Question: I am planning to display a List of text and color (legends) on my Wpf Window in Mvvm way. Like this in image

Here is my code
'''
public class LegendsViewModel : NotifyPropertyChanged
{
public Collection<Legends> LegendsDataCollection { get; set; }
public LegendsViewModel()
{
LegendsDataCollection = Legends.GetLegendsCollection();
}
}
public class Legends
{
public string Name;
public Brush LegendsBrush;
public double X { get; set; }
public double Y { get; set; }
public double Width { get; set; }
public double Height { get; set; }
public static ObservableCollection<Legends> GetLegendsCollection()
{
var legends = new ObservableCollection<Legends>();
legends.Add(new Legends { Name = "Failure", LegendsBrush = new SolidColorBrush(Color.FromRgb(226, 125, 40)), X = 9, Y = 250, Height = 28, Width = 36 });
legends.Add(new Legends { Name = "Online", LegendsBrush = new SolidColorBrush(Color.FromRgb(40, 201, 226)), X = 9, Y = 285, Height = 28, Width = 36 });
legends.Add(new Legends { Name = "Power On", LegendsBrush = new SolidColorBrush(Color.FromRgb(0, 255, 0)), X = 9, Y = 320, Height = 28, Width = 36 });
legends.Add(new Legends { Name = "Power Off", LegendsBrush = new SolidColorBrush(Color.FromRgb(156, 169, 169)), X = 355, Y = 243, Height = 28, Width = 36 });
legends.Add(new Legends { Name = "Error", LegendsBrush = new SolidColorBrush(Color.FromRgb(255, 0, 0)), X = 9, Y = 390, Height = 28, Width = 36 });
return legends;
}
}
public partial class LegendsView : UserControl
{
public LegendsView()
{
InitializeComponent();
DataContext = new LegendsViewModel();
}
}
'''
And here is my LegendsView.xaml code
'''
<Grid>
<StackPanel x:Name="Panel" MinWidth="150">
<ItemsControl ItemsSource="{Binding Path=LegendsDataCollection}">
<ItemsControl.ItemsPanel>
<ItemsPanelTemplate>
<Canvas />
</ItemsPanelTemplate>
</ItemsControl.ItemsPanel>
<ItemsControl.ItemContainerStyle>
<Style TargetType="ContentPresenter">
<Setter Property="Canvas.Left" Value="{Binding Path=X}" />
<Setter Property="Canvas.Top" Value="{Binding Path=Y}" />
</Style>
</ItemsControl.ItemContainerStyle>
<ItemsControl.ItemTemplate>
<DataTemplate>
<Rectangle Width="{Binding Width}" Height="{Binding Height}" Fill="{Binding LegendsBrush}"/>
</DataTemplate>
</ItemsControl.ItemTemplate>
</ItemsControl>
</StackPanel>
</Grid>
'''
But it is not at all displaying anything, Where I am going Wrong ?
Edit : I solved it using this code & suggestion from @Clemens
'''
<DataTemplate>
<Grid x:Name="GridItem" Width="200">
<Grid.ColumnDefinitions>
<ColumnDefinition Width="{Binding Width}"/>
<ColumnDefinition Width="Auto" />
</Grid.ColumnDefinitions>
<Rectangle Grid.Column="0" Height="{Binding Height}" Fill="{Binding LegendsBrush}"/>
<TextBlock Grid.Column="1" Text="{Binding Path=Name}" Margin="15,1,0,0" />
</Grid>
</DataTemplate>
'''
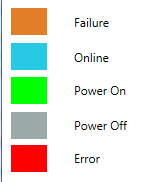
Answer: 'LegendsBrush' is not a property, but a field. WPF data binding only works with public properties.
Class 'Legends' should look like this:
'''
public class Legends
{
public string Name { get; set; }
public Brush LegendsBrush { get; set; }
...
}
'''
Hence, no 'Fill', no view.
---
In order to also display the value of the 'Name' property, you may change your DataTemplate like this:
'''
<DataTemplate>
<Grid Width="{Binding Width}" Height="{Binding Height}"
Background="{Binding LegendsBrush}">
<TextBlock Text="{Binding Name}"
HorizontalAlignment="Center" VerticalAlignment="Center"/>
</Grid>
</DataTemplate>
'''